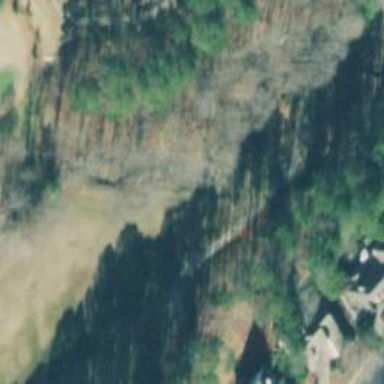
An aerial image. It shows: Golf cartpath that is also road path.